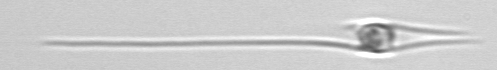
Label: Chaetoceros_danicus